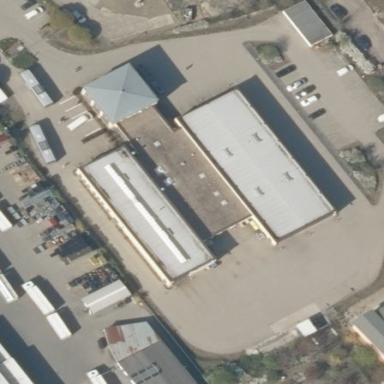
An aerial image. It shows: Shed.